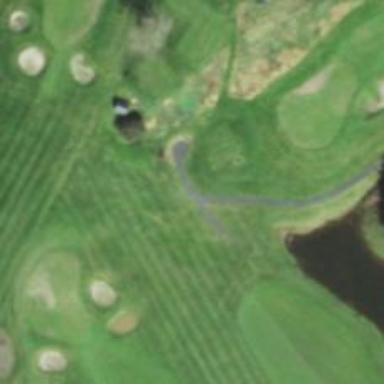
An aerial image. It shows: Golf cartpath that is also road path.